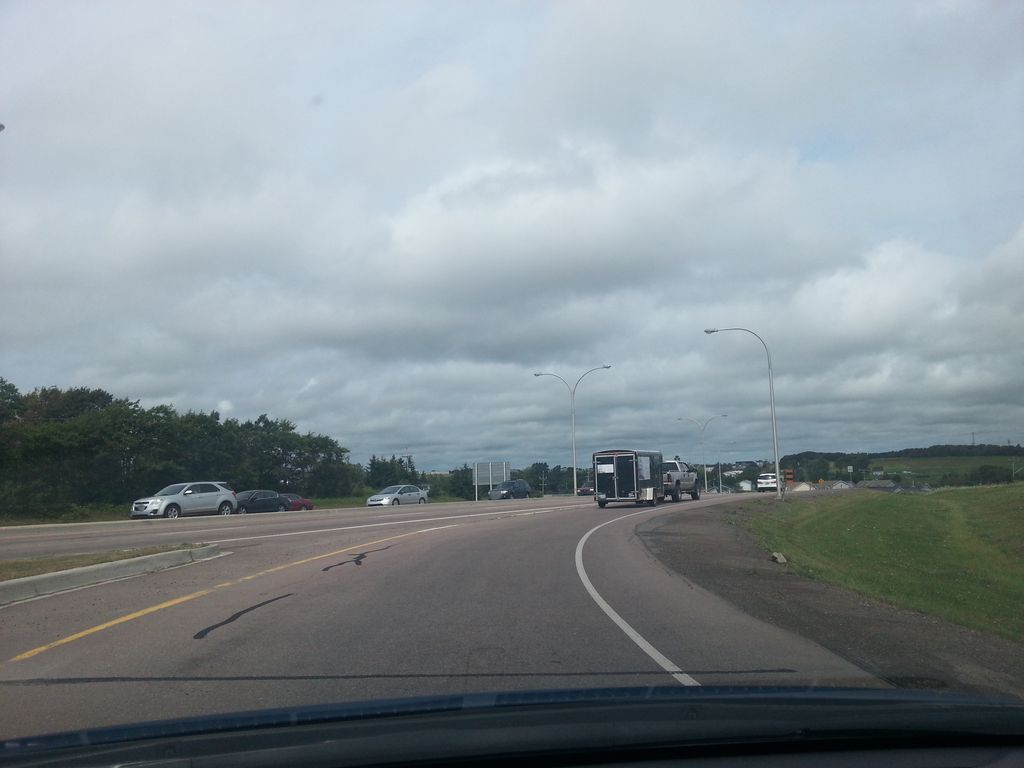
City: charlottetown